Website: ulta-beauty
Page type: cart
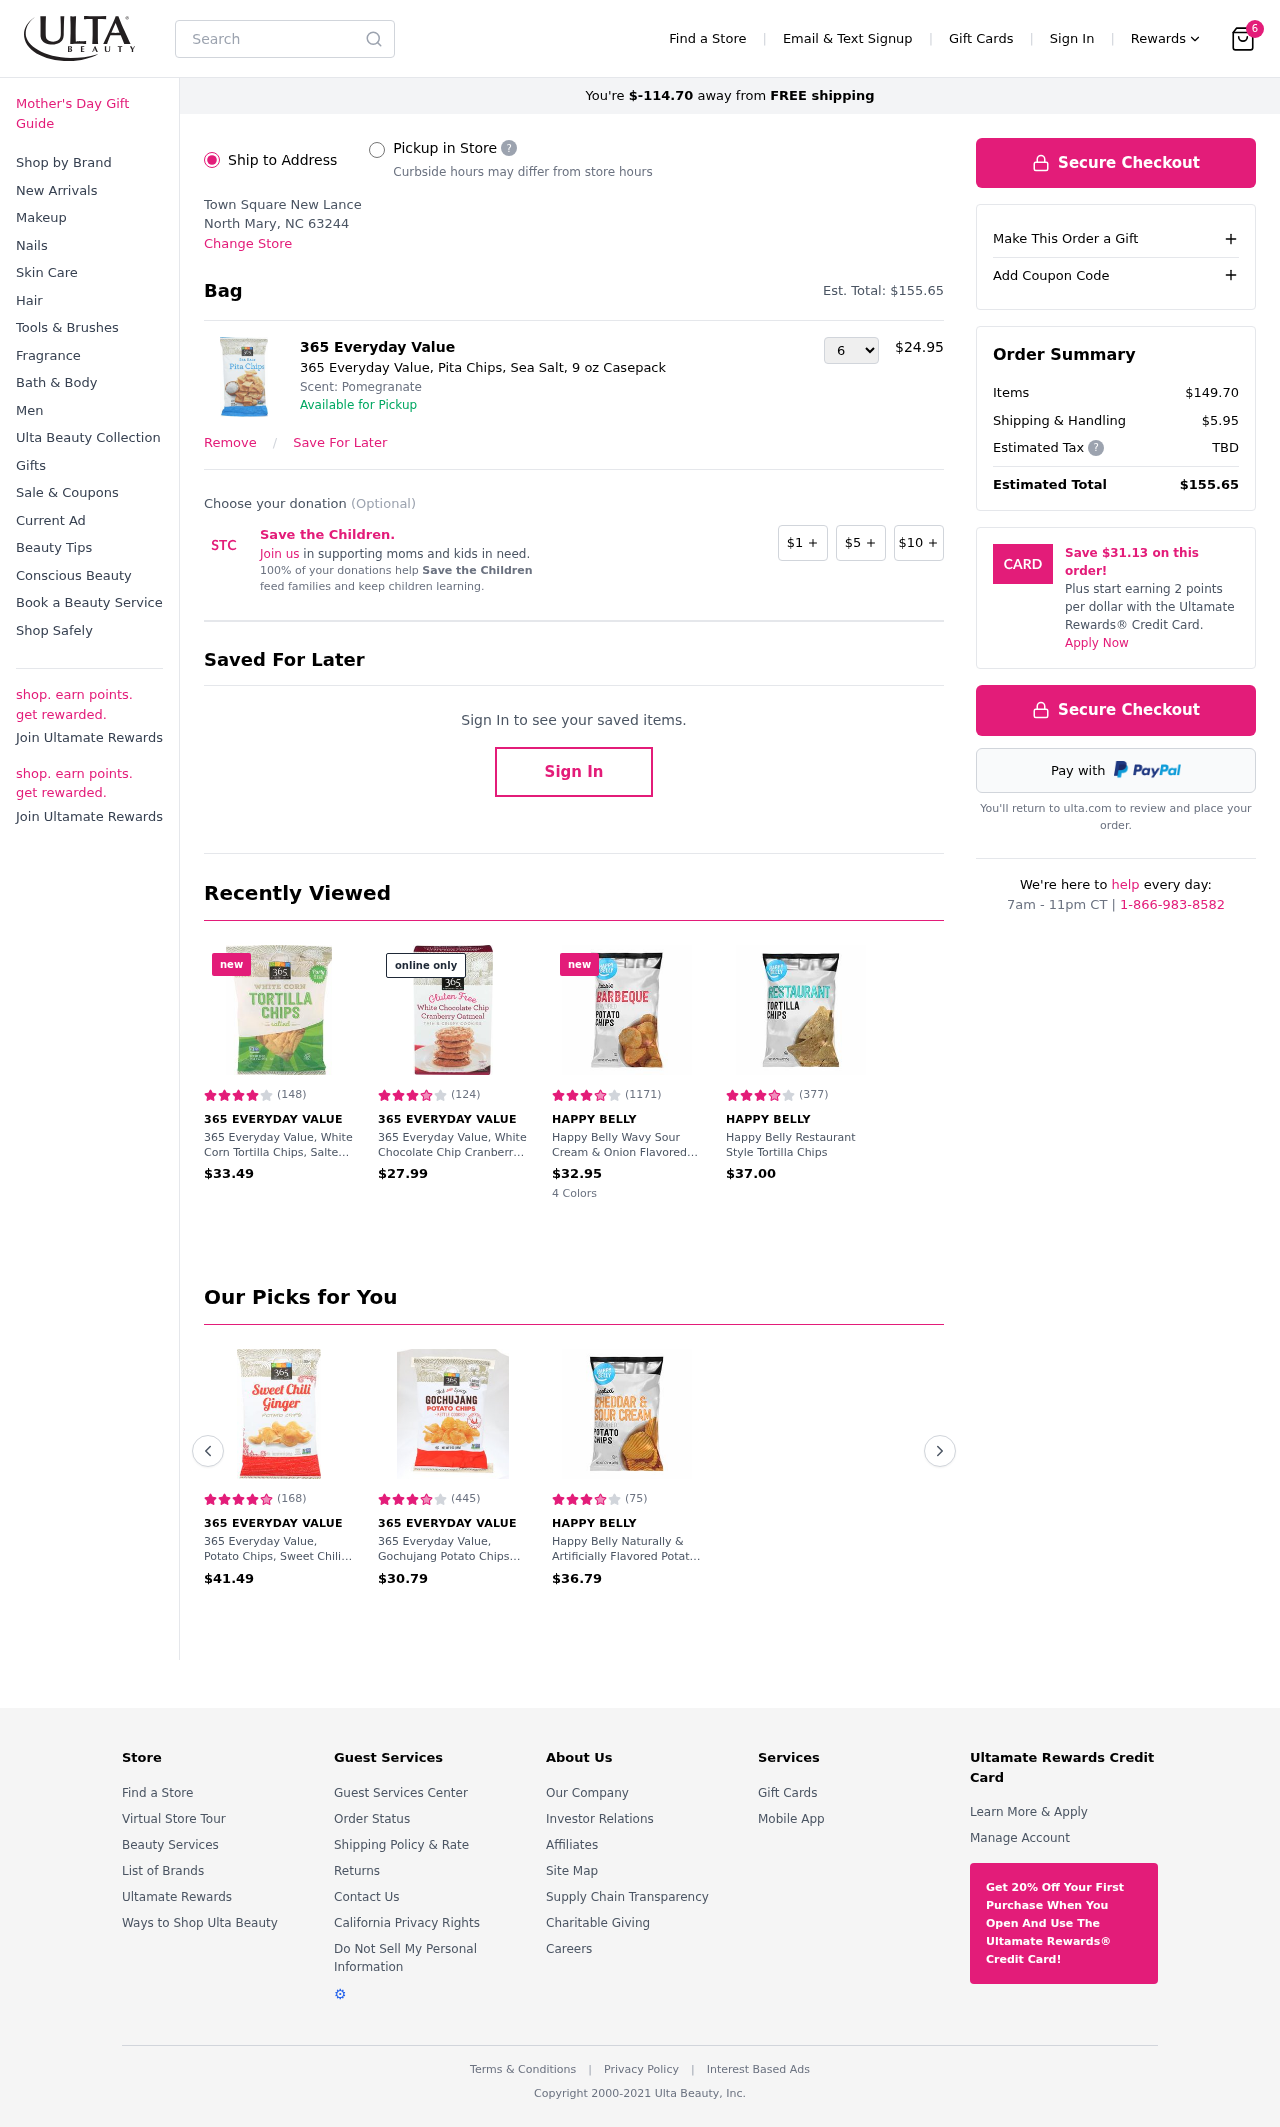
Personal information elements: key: PII_LOCATION1_CITY_STATE_ZIP
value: North Mary, NC 63244
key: PII_LOCATION1_NAME
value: Town Square New Lance
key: PII_CITY
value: New Lance
Product elements: key: PRODUCT1_BRAND
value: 365 Everyday Value
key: PRODUCT1_NAME
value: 365 Everyday Value, Pita Chips, Sea Salt, 9 oz Casepack
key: PRODUCT1_PRICE
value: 24.95
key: PRODUCT1_QUANTITY
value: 6
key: PRODUCT2_BRAND
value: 365 Everyday Value
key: PRODUCT2_NAME
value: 365 Everyday Value, White Corn Tortilla Chips, Salted, 20 oz
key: PRODUCT2_NUM_RATINGS
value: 148
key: PRODUCT2_PRICE
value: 33.49
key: PRODUCT2_RATING
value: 4.2
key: PRODUCT3_BRAND
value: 365 Everyday Value
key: PRODUCT3_NAME
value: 365 Everyday Value, White Chocolate Chip Cranberry Oatmeal, Thin & Crispy Cookies, 7 oz
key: PRODUCT3_NUM_RATINGS
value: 124
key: PRODUCT3_PRICE
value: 27.99
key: PRODUCT3_RATING
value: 3.6
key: PRODUCT4_BRAND
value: Happy Belly
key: PRODUCT4_NAME
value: Happy Belly Wavy Sour Cream & Onion Flavored Potato Chips, 10.5 oz
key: PRODUCT4_NUM_RATINGS
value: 1171
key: PRODUCT4_PRICE
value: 32.95
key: PRODUCT4_RATING
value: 3.6
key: PRODUCT5_BRAND
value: Happy Belly
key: PRODUCT5_NAME
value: Happy Belly Restaurant Style Tortilla Chips
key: PRODUCT5_NUM_RATINGS
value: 377
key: PRODUCT5_PRICE
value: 37
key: PRODUCT5_RATING
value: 3.9
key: PRODUCT6_BRAND
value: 365 Everyday Value
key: PRODUCT6_NAME
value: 365 Everyday Value, Potato Chips, Sweet Chili Ginger, 10 oz
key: PRODUCT6_NUM_RATINGS
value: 168
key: PRODUCT6_PRICE
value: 41.49
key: PRODUCT6_RATING
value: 4.7
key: PRODUCT7_BRAND
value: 365 Everyday Value
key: PRODUCT7_NAME
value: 365 Everyday Value, Gochujang Potato Chips Kettle Cooked, 5 Oz
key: PRODUCT7_NUM_RATINGS
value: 445
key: PRODUCT7_PRICE
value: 30.79
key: PRODUCT7_RATING
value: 3.7
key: PRODUCT8_BRAND
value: Happy Belly
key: PRODUCT8_NAME
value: Happy Belly Naturally & Artificially Flavored Potato Chips
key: PRODUCT8_NUM_RATINGS
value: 75
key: PRODUCT8_PRICE
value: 36.79
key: PRODUCT8_RATING
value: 3.8
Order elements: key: ORDER_NUM_ITEMS
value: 6
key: ORDER_FREE_SHIPPING_REMAINING
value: $-114.70
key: ORDER_TOTAL
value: $155.65
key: ORDER_TOTAL
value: Est. Total: $155.65
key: ORDER_SUBTOTAL
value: $149.70
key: ORDER_SHIPPING_COST
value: $5.95
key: ORDER_TAX
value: TBD
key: ORDER_CARD_SAVINGS
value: $31.13
Search elements: key: HEADER_SEARCH
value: Search